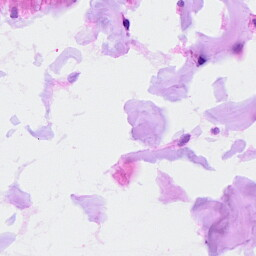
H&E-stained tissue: Ovarian